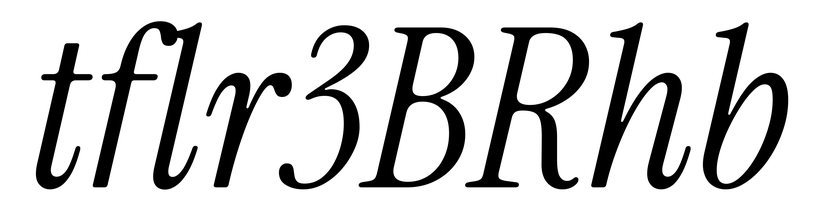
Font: InstrumentSerif-Italic